Aerial crown-view tile of a tropical tree (Barro Colorado Island, Panama), acquired 20240813:
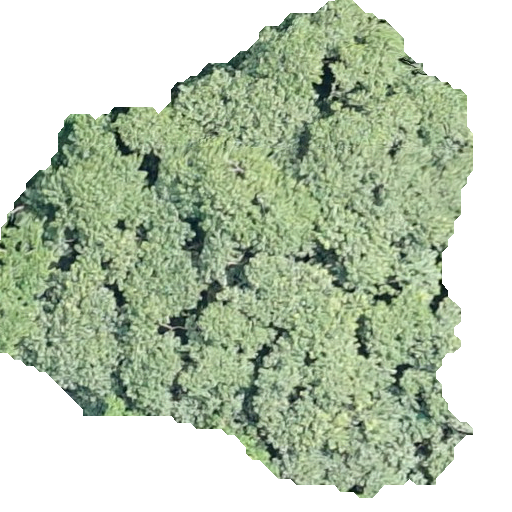
Species: Luehea seemannii
GBIF accepted scientific name: Luehea seemannii
Crown area: 250.381 m²